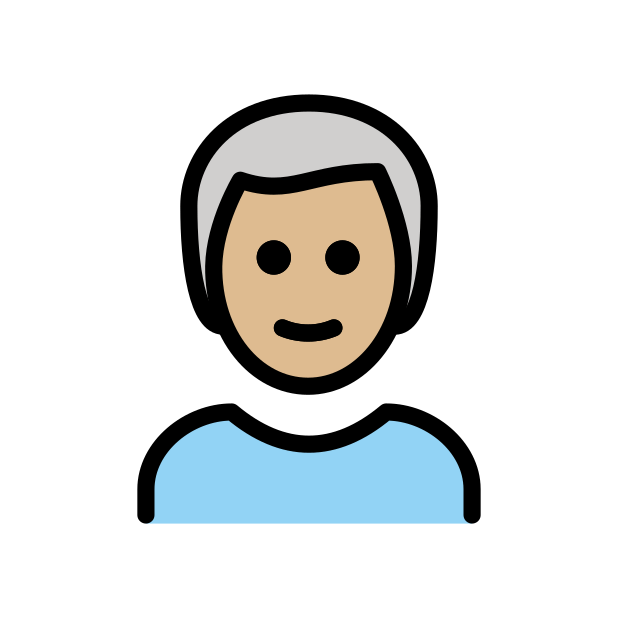
man: medium-light skin tone, white hair